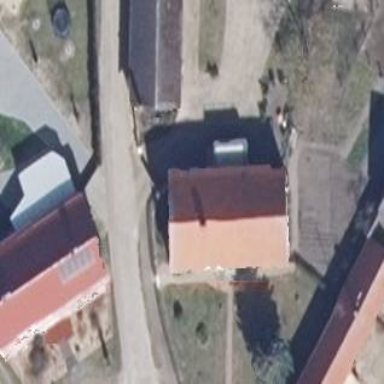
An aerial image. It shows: Simple house.